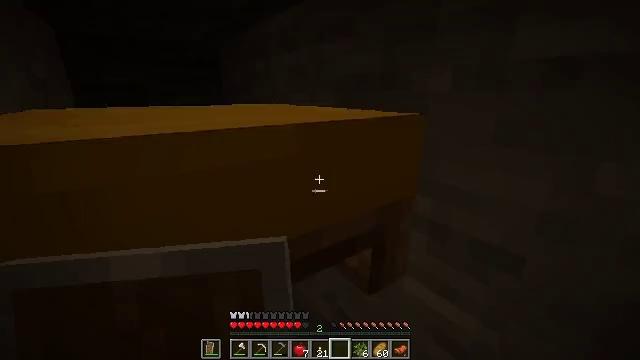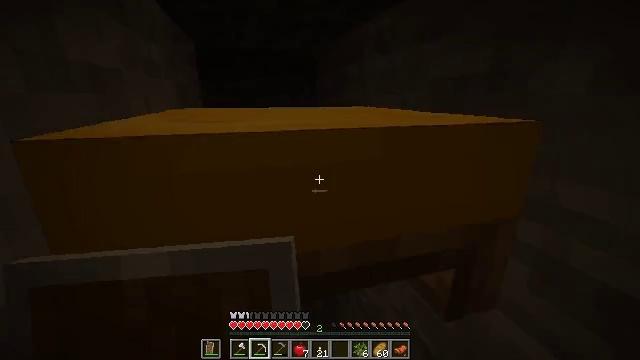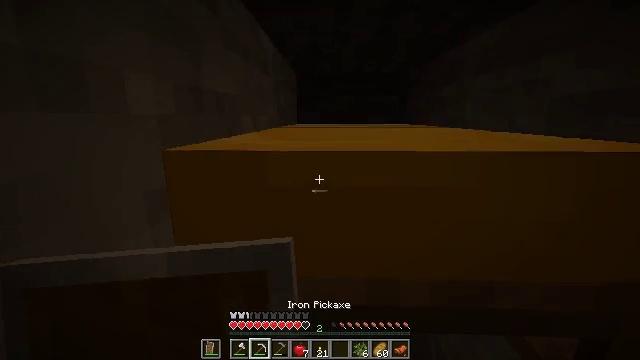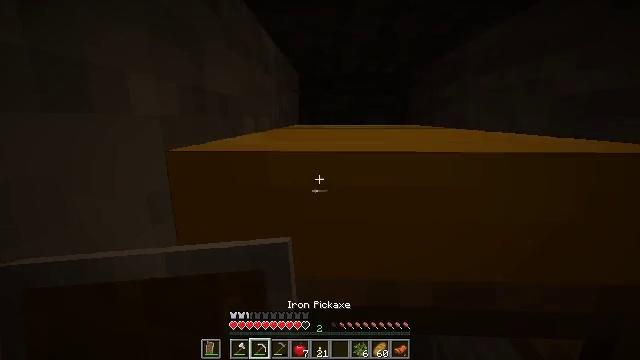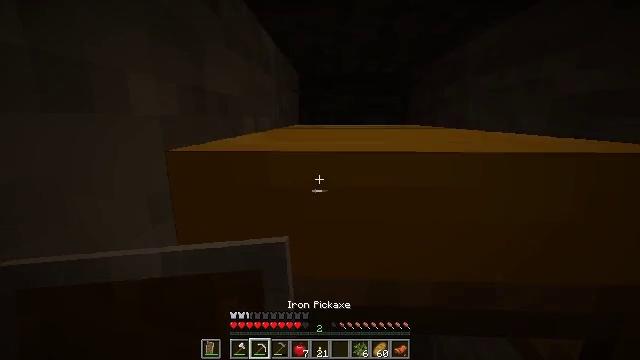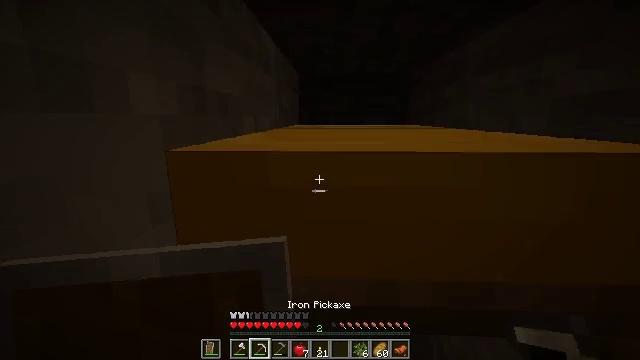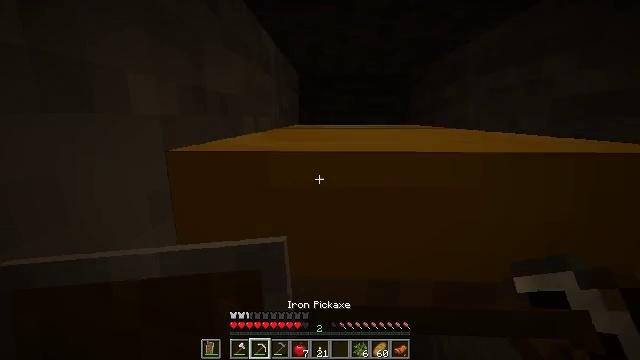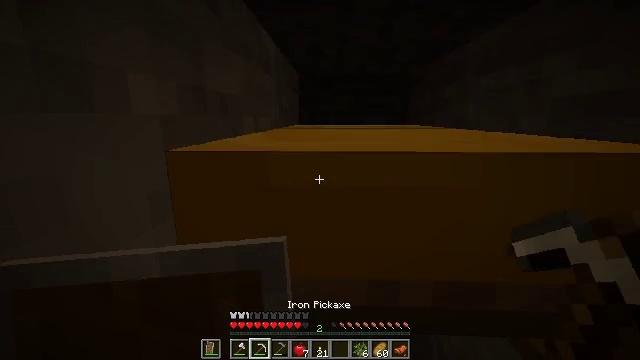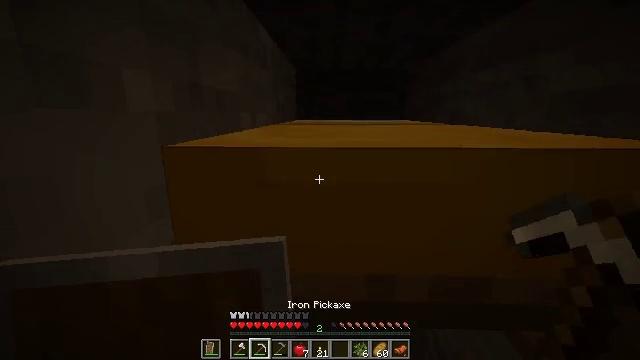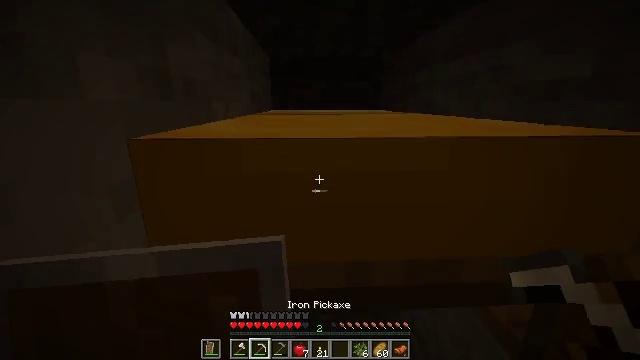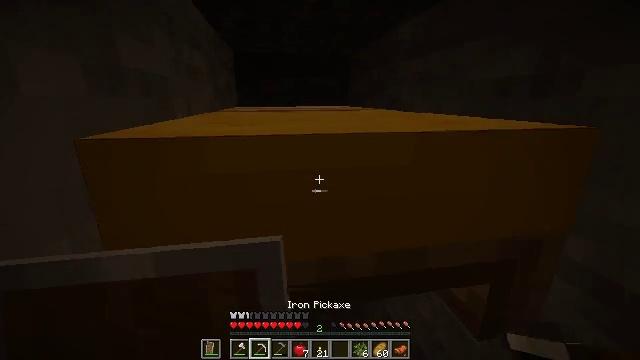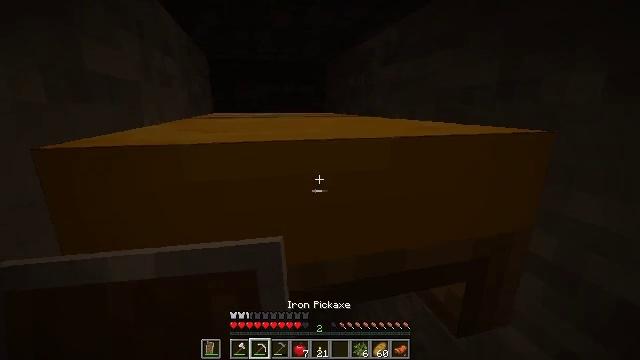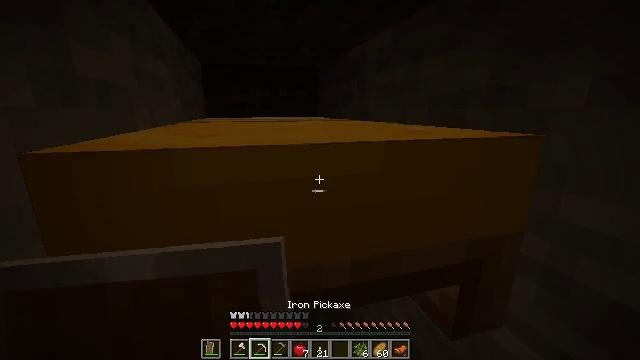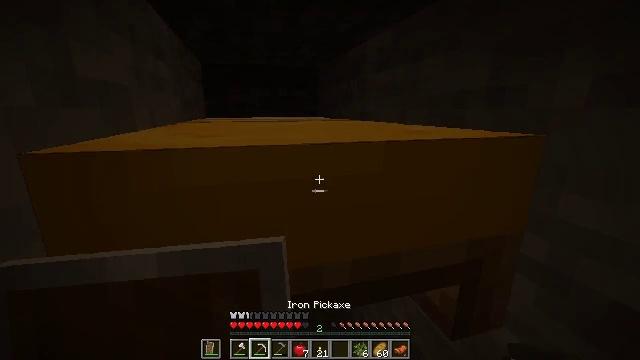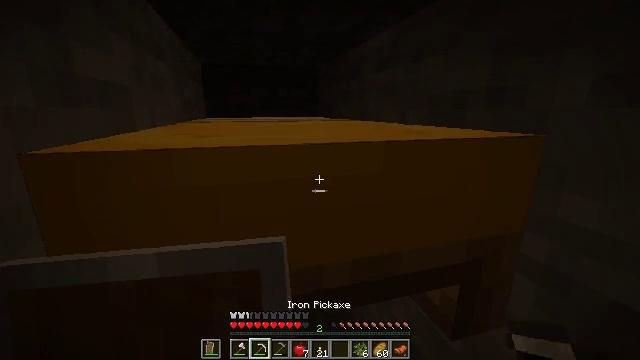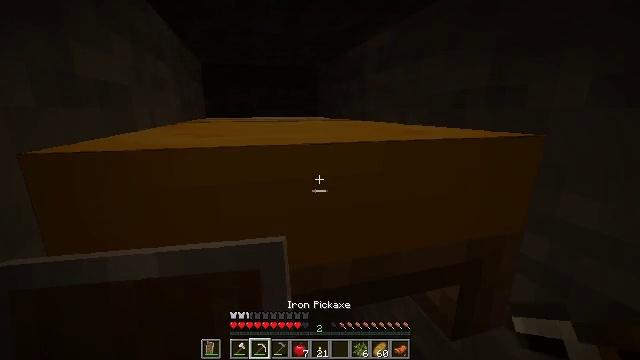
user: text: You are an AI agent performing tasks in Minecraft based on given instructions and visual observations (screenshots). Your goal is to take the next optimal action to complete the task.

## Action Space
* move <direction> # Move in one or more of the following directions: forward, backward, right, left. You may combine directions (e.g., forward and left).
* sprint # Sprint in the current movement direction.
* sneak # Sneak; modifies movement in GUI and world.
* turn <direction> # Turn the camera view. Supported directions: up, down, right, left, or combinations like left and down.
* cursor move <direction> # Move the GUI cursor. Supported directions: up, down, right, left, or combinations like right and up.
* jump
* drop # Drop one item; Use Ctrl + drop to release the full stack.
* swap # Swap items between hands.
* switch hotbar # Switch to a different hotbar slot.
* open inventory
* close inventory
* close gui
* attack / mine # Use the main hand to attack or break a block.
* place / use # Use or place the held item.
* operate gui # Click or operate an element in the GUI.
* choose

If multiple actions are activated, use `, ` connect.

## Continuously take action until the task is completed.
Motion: motion action
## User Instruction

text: Break the yellow bed.
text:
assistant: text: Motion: turn left, switch to hotbar 2
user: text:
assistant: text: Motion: turn left and up, switch to hotbar 2
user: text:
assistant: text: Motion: switch to hotbar 2
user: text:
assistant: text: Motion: no_op
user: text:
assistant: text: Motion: no_op
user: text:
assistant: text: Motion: no_op
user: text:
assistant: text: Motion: no_op
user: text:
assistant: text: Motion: no_op
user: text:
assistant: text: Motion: turn right and down
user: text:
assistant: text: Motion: turn right
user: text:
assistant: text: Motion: turn right and up
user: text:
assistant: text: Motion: turn right
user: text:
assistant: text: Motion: no_op
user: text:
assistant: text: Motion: no_op
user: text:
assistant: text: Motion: no_op
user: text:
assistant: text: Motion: no_op
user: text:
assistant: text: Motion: use / place
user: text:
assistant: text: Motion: use / place
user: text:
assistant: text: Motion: use / place
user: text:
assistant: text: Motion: use / place
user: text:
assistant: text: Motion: no_op
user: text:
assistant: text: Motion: no_op
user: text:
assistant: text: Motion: no_op
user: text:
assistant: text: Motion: no_op
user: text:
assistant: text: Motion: no_op
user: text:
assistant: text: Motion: no_op
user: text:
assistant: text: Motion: no_op
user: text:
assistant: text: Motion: attack / mine
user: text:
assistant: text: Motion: attack / mine
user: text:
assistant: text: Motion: turn left and down, attack / mine